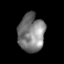
Tissue: skin
Cell type: Epithelial cells
Senescence score: 0.1801
Nuclear area (px): 973
Mean DAPI intensity: 125.799